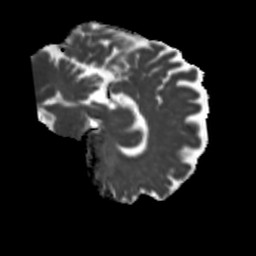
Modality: MD
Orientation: sagittal
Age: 71
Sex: female
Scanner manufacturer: siemens
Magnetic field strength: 3 T
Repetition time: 5.25 s
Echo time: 0.08 s